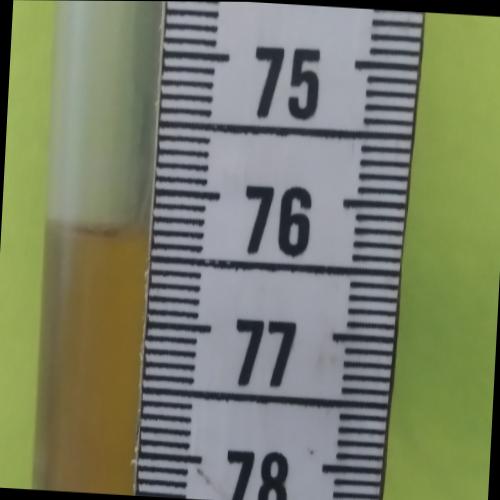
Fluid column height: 76.3 cm